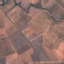
Label: PermanentCrop